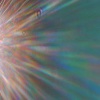
Label: sunburn